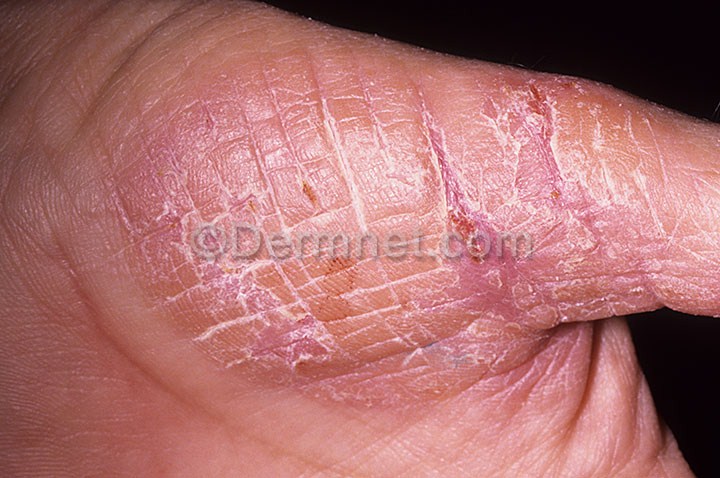
Disease: Atopic Dermatitis Photos